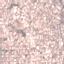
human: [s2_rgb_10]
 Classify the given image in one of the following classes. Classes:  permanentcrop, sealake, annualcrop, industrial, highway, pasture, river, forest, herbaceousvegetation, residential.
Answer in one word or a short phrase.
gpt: Residential